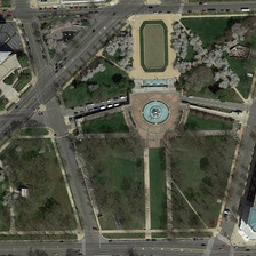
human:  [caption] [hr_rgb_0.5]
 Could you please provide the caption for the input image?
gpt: There are many ways to reach the red buildings in the square.

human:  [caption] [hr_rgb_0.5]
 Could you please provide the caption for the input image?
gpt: There are many roads around the square.

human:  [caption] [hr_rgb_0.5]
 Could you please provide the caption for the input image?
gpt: There are many streets around the square.

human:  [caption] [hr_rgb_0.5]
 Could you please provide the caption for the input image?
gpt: There are many roads to the Red Mansion in the square.

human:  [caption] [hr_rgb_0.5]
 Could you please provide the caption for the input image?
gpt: There are many ways to reach the Red Mansion in the square.